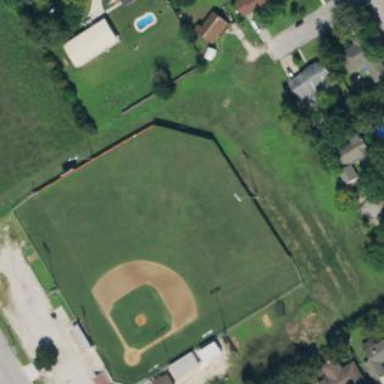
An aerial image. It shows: Baseball pitch for leisure land.